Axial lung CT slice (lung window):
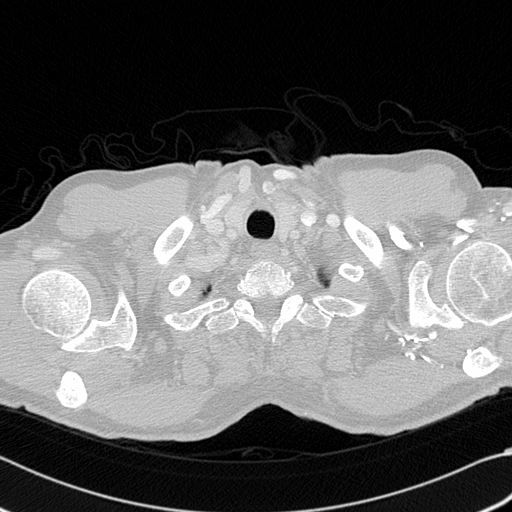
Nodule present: no